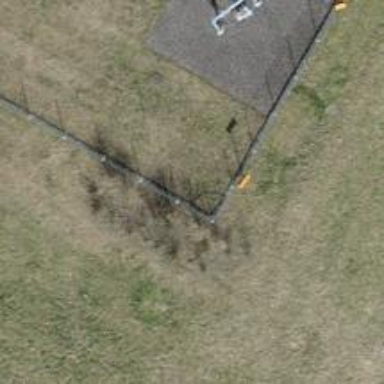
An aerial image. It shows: Aerial marker on support pole.